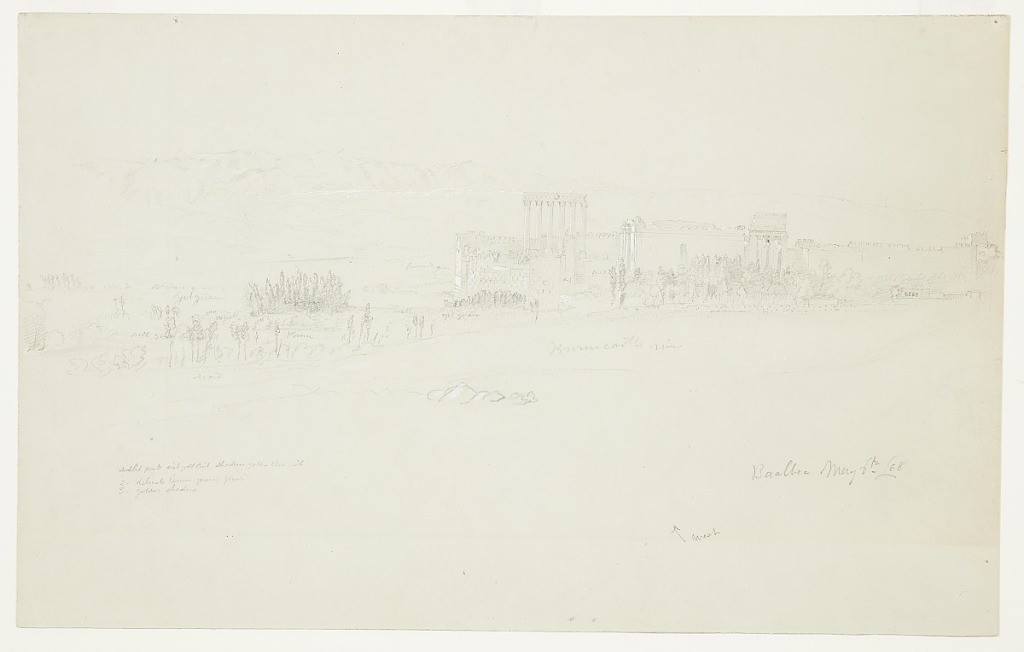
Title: Temple of Jupiter, Baalbek, Syria
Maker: Frederic Edwin Church, American, 1826–1900
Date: May 6, 1868
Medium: Graphite and white gouache on gray-green paperboard; verso: graphite
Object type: Drawing
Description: Landscape and architecture sketch shownig an elevated view of the Roman ruins of the Temple of Jupiter in Baalbek, Syria. Foreground is made up of rocky, rolling terrain that descends to the ruins and their environs in the middle distance. At center, a colonnade of six columns supports an elaborate entablature and remains as one of the most distinctive features of the temple complex, whose ruins surround the colonnade. In the background, across a barren expanse, the dry, rugged slopes of the Lebanese mountains comprise the background.

Verso: Small sketch at center right showing two piles of ruins and fallen stones, set amongst vegetation.